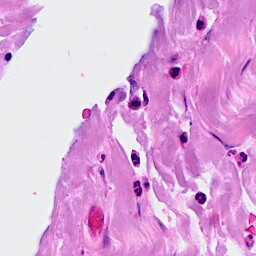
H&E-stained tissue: Breast